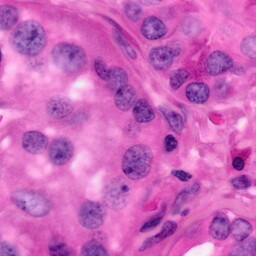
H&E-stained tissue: Pancreatic